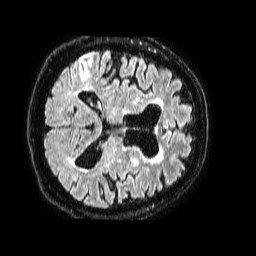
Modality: FLAIR
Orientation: axial
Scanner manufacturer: philips
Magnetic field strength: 1.5 T
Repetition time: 4.8 s
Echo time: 0.3 s